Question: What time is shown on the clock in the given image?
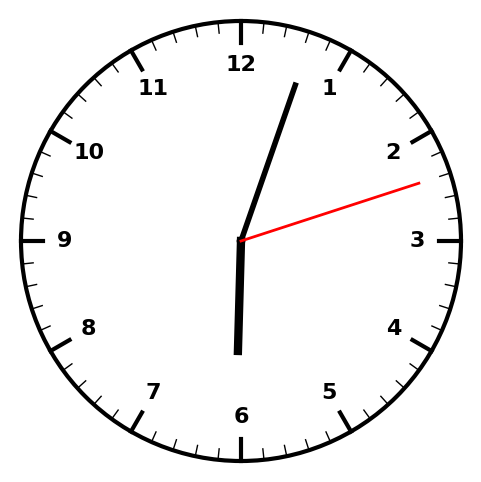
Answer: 06:03:12